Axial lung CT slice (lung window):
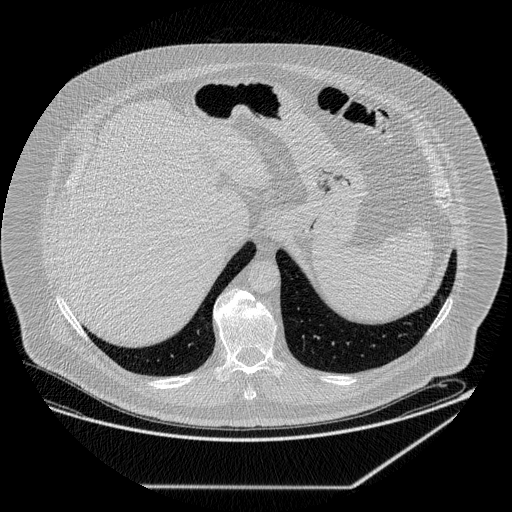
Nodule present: no